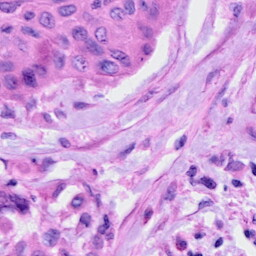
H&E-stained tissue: Cervix